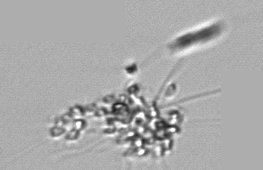
Label: Chaetoceros_didymus_TAG_external_flagellate